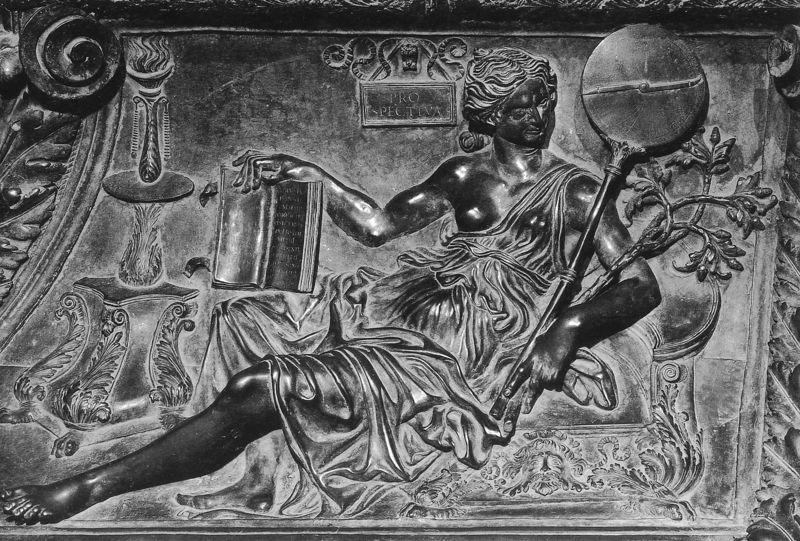
Titel: Grabmal des Papst Sixtus IV.
Künstler: Antonio del Pollaiuolo
Standort: Rom, Grotte Vaticane (EU - I - Latium)
Schlagwörter: blätter, feuer, gott, brust, busen, frau, schwarz, fächer, ornament, schale, stein, gewand, pflanze, vase, relief, bein, brüste, schrift, sofa, italien, afrika, glanz, lesen, metall, wedel, antike, buch, zweig, göttin, rom, villa, griechisch, schnecke, tunika, römisch, latein, byzanz, titten, möpse, rewlief